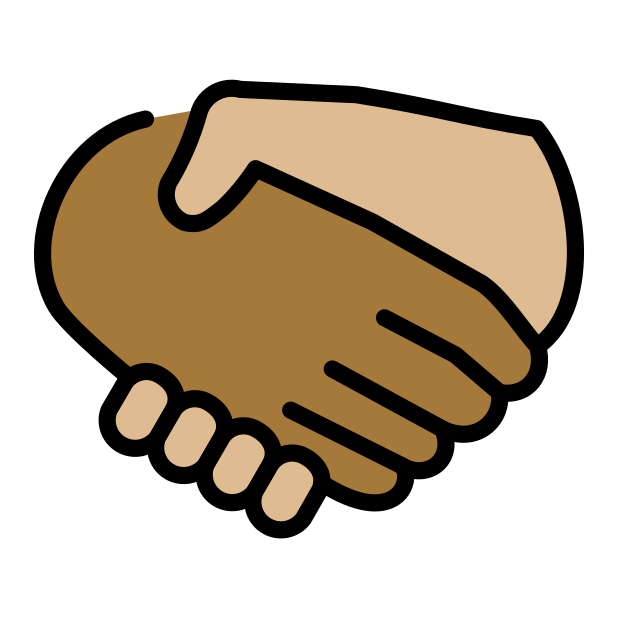
handshake: medium-dark skin tone, medium-light skin tone